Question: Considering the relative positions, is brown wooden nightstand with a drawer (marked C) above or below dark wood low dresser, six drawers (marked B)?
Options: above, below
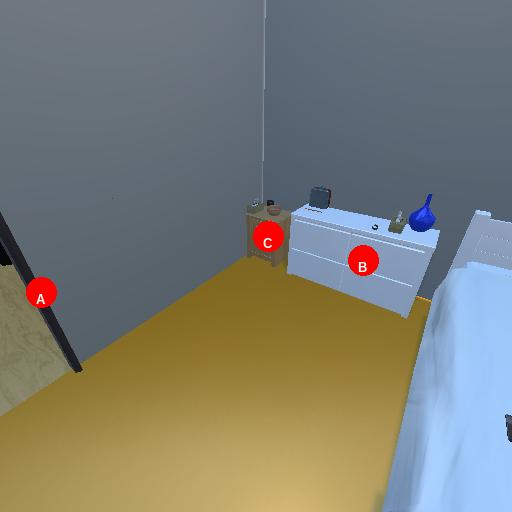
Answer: above